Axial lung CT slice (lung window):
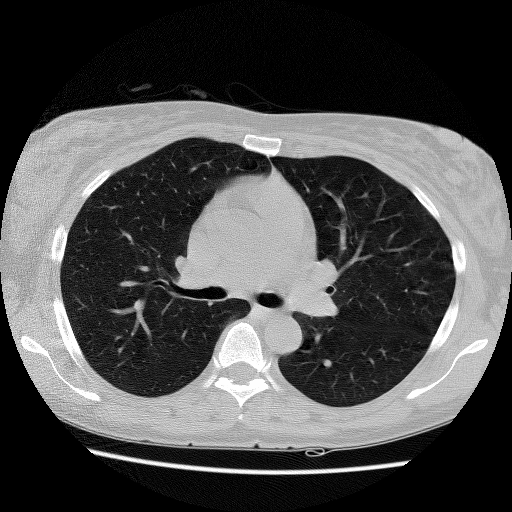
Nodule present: no